Field crop: maize
Growth stage: 2
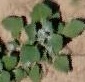
Species: chenopodium